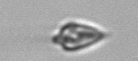
Label: Oxytoxum